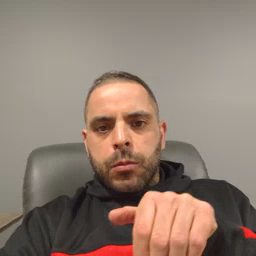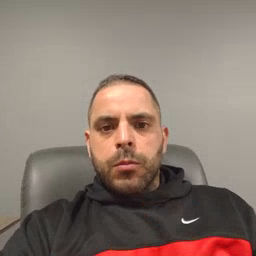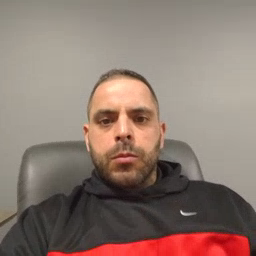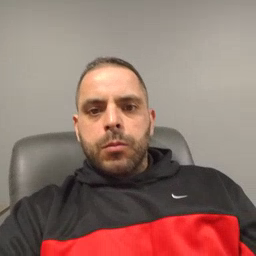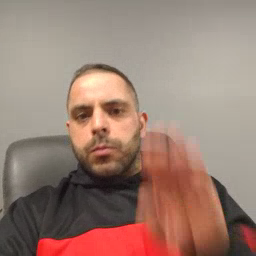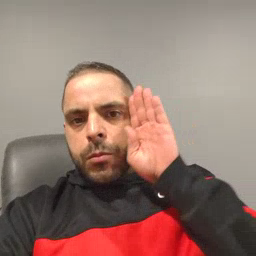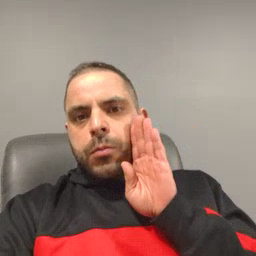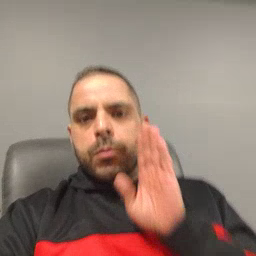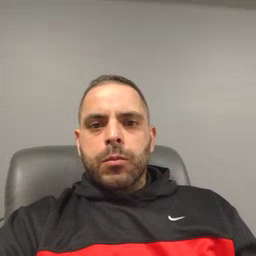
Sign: brown